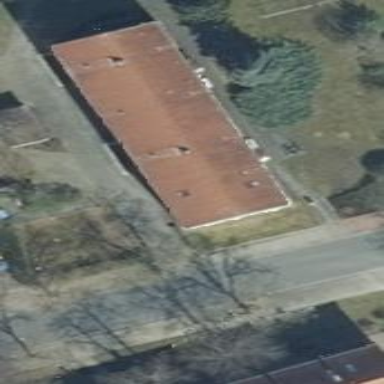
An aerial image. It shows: Gabled roof adorns the apartments building.